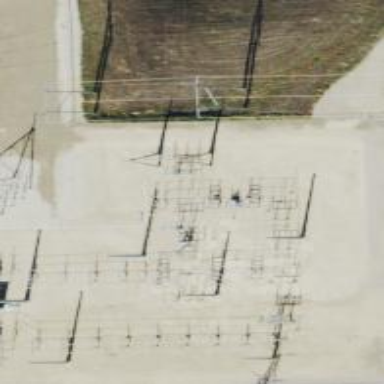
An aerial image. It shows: Switch used for power control.